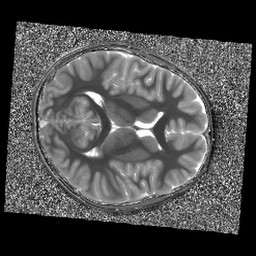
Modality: T1map
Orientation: axial
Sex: male
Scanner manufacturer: siemens
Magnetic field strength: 3 T
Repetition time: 5 s
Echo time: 0.00355 s